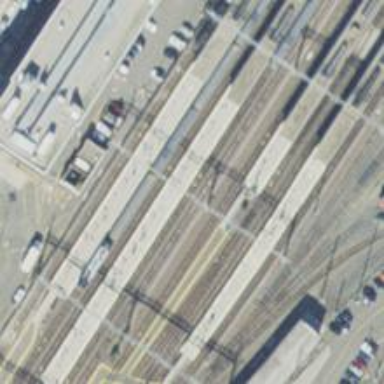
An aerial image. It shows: Rail siding with electrified contact lines for trains.